Question: What is the warning about messages?
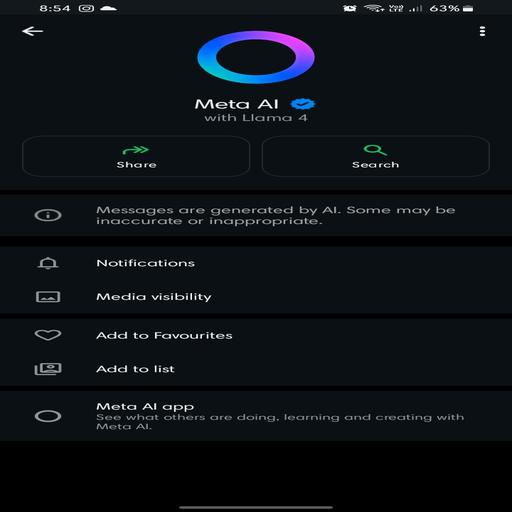
Answer: Inaccurate or inappropriate